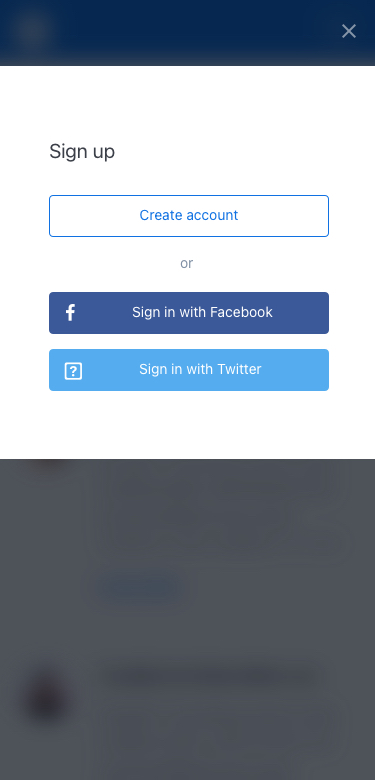
Text in this UI design:
Sign up
Create account
or
Sign in with Facebook
Sign in with Twitter
